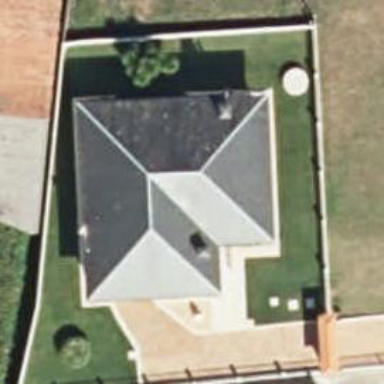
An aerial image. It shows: Simple house.